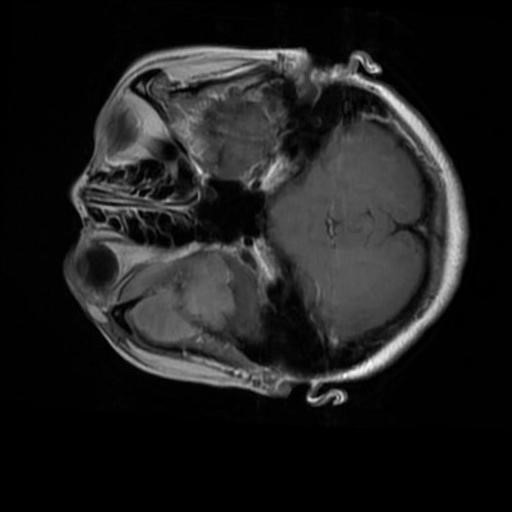
Label: brain_menin